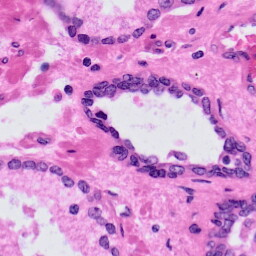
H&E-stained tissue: Prostate